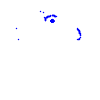
Particle: proton